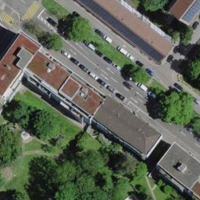
EUNIS habitat code: 54
Species observed at this site:
Parus major
Passer domesticus
Turdus merula